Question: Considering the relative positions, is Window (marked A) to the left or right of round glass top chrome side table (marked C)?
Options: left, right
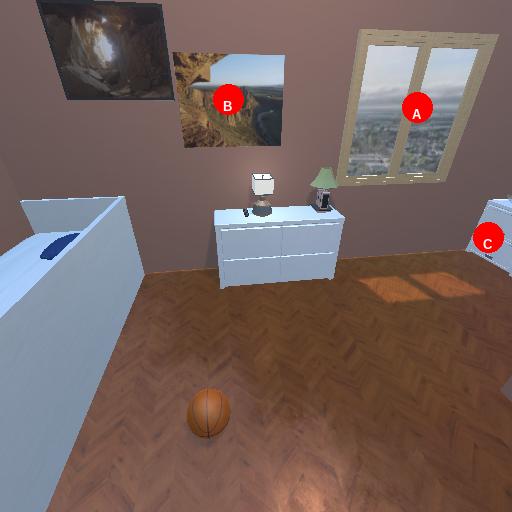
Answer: left